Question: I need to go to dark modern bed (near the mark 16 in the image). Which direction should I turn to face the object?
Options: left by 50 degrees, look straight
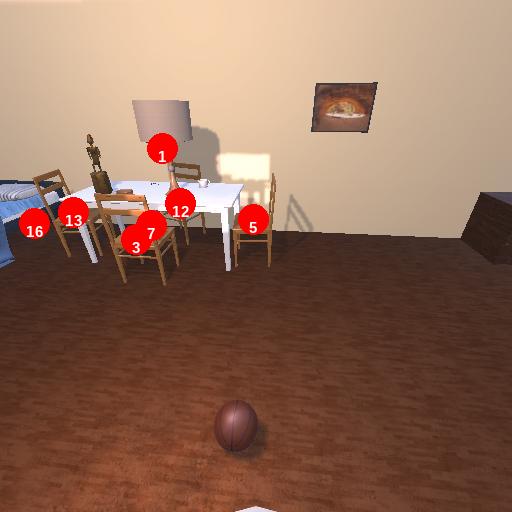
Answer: left by 50 degrees